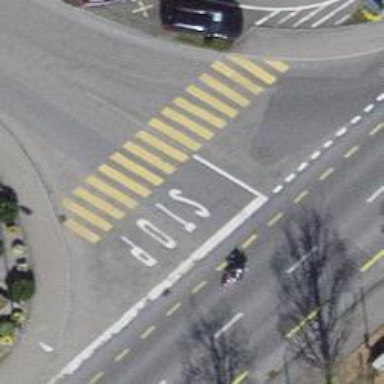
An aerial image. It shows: Footway with zebra crossing.